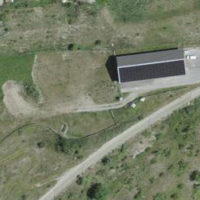
EUNIS habitat code: 23
Species observed at this site:
Melitaea didyma